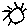
Label: sun